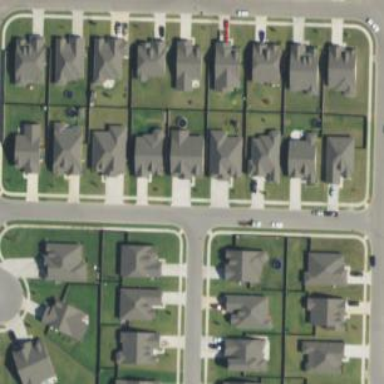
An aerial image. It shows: Sidewalk.